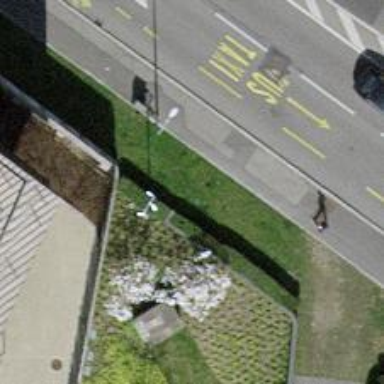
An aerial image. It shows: Public surveillance system is in place.